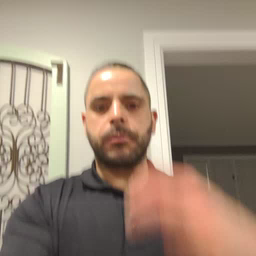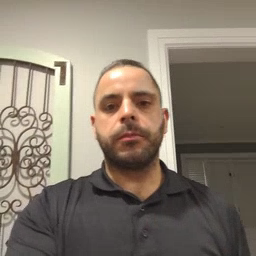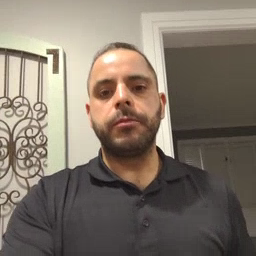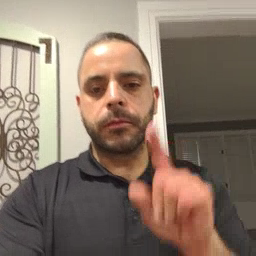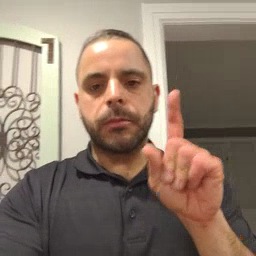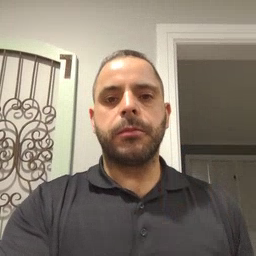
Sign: where